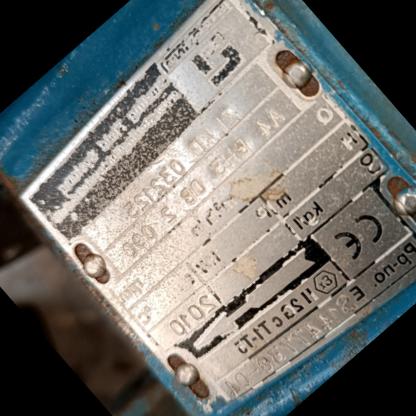
Klasa: tabliczka-znamionowa